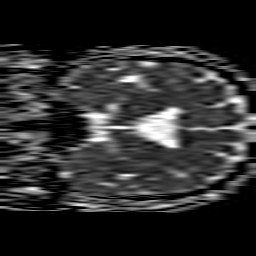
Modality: ADC
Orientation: coronal
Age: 51
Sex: male
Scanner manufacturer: philips
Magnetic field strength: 1.5 T
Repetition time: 3.627 s
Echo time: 0.09326 s